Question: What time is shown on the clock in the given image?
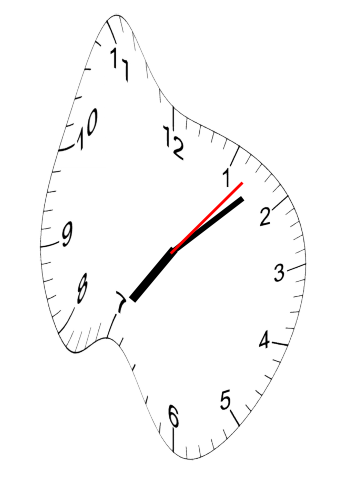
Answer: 07:08:07